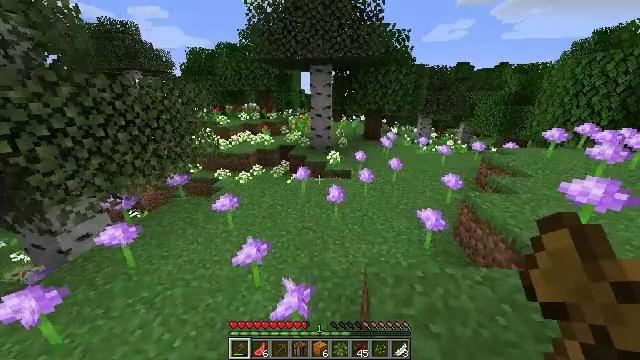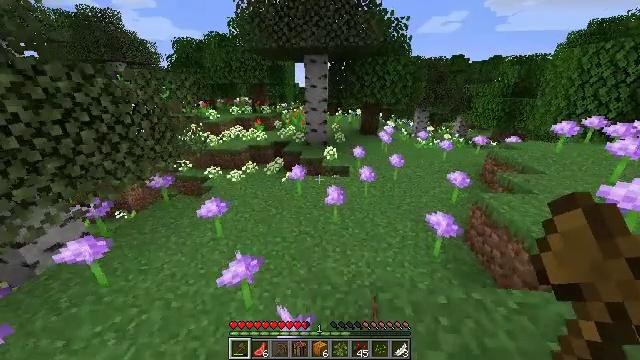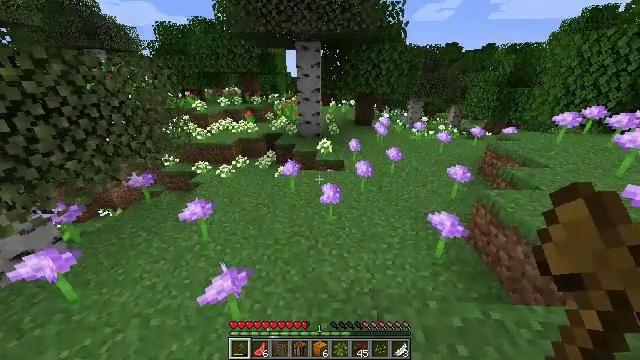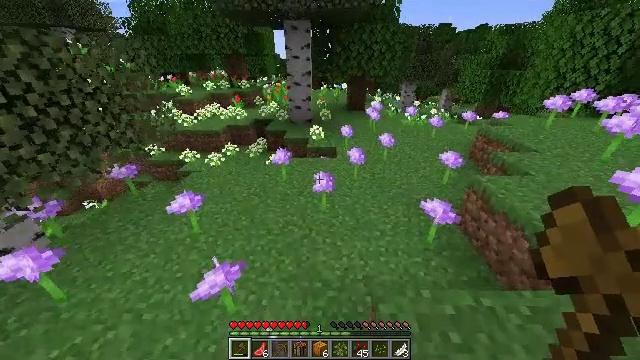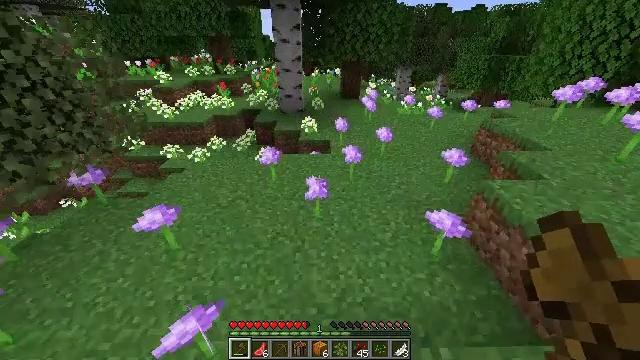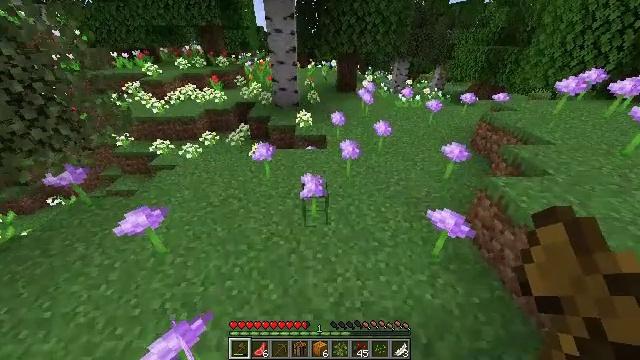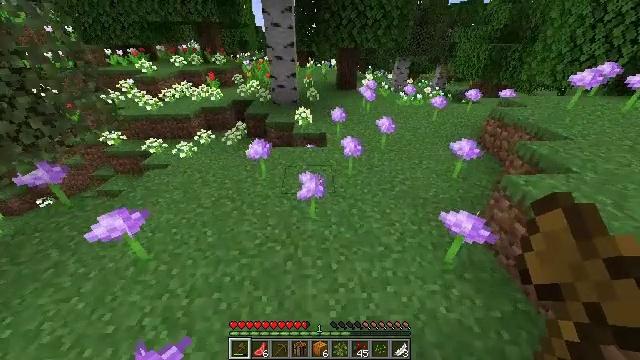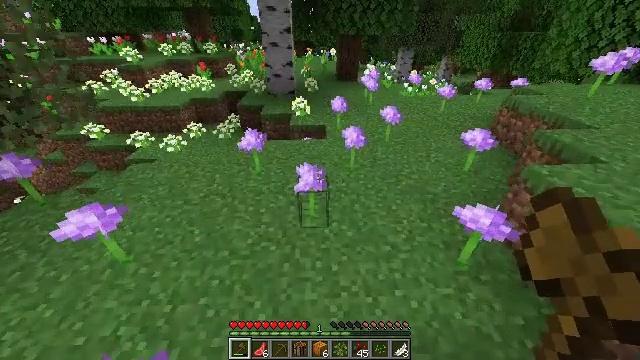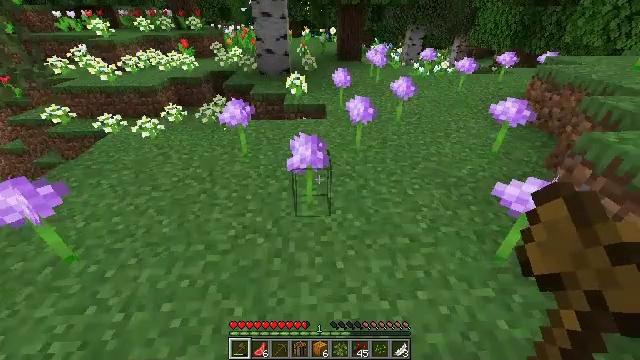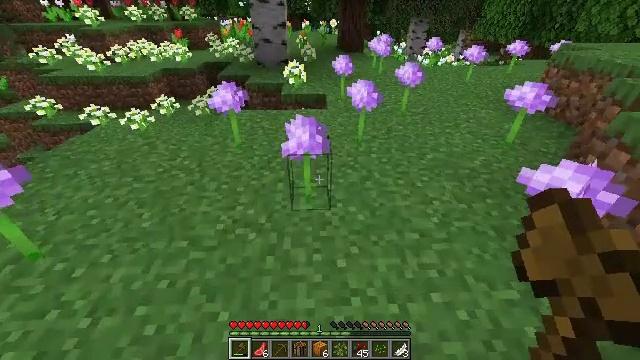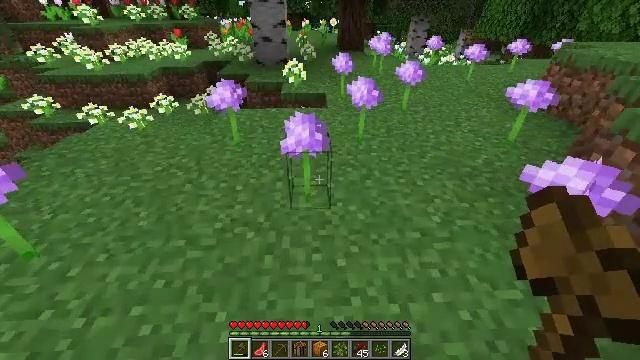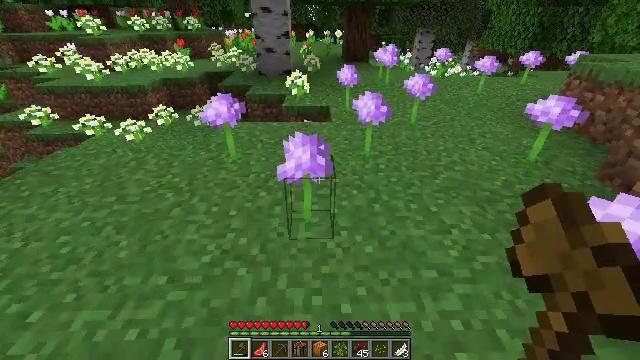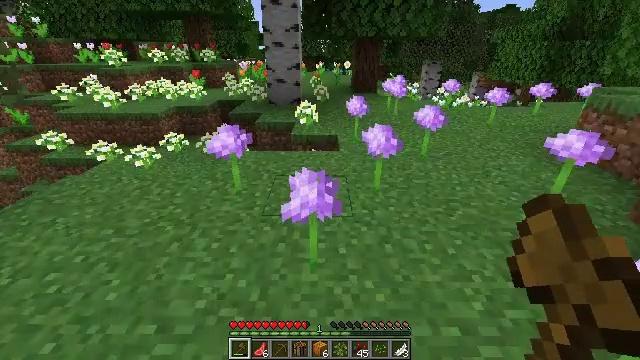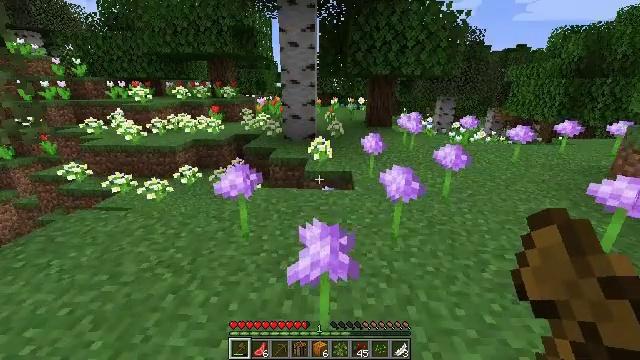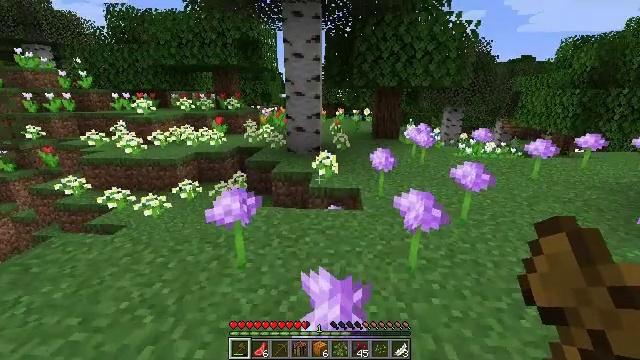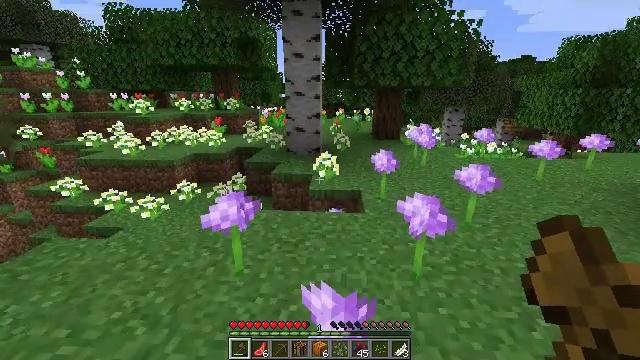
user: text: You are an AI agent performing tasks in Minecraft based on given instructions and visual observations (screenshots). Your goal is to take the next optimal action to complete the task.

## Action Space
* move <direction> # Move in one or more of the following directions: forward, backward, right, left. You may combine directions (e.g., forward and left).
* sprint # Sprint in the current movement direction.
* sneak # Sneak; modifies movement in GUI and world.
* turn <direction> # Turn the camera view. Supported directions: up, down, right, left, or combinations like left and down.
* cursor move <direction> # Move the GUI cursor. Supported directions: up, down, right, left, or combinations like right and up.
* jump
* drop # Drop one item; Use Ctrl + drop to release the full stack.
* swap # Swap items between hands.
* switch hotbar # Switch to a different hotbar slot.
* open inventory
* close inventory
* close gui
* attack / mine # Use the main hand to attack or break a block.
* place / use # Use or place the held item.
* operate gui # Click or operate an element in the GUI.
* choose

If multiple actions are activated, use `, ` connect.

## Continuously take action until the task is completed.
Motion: motion action
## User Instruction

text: Attack the red tulip to obtain it.
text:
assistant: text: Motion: move forward, turn right and down
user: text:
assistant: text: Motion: move forward, turn right and down
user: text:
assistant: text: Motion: move forward, turn right and down
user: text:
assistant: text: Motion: move forward, turn right and down
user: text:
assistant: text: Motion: move forward, turn right and down
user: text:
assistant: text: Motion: no_op
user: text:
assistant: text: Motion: no_op
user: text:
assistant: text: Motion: no_op
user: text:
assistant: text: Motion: no_op
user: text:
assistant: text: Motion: move forward
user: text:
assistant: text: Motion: move forward, turn up
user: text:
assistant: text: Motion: move forward, turn left and up
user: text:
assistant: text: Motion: move forward, turn left and up
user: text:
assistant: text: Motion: move forward, turn left and up
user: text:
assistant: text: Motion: move forward
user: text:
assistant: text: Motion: move forward
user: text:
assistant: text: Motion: move forward
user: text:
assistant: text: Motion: move forward
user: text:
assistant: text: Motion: move forward
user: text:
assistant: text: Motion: move forward
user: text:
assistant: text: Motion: move forward
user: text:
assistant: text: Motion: move forward
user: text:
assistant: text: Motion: move forward and move right
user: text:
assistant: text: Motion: move forward and move right
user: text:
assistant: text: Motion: move forward and move right
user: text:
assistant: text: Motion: move forward and move right, turn left
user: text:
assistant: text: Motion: move forward and move right, turn left
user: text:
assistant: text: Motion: move forward and move right, turn left and up
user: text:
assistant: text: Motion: move forward and move right, turn left and up
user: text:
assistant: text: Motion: move forward and move right, turn left